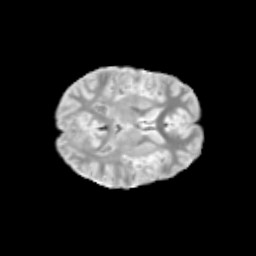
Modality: T2w
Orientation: axial
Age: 12
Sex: male
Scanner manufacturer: siemens
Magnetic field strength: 3 T
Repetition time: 3.8 s
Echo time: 0.07 s